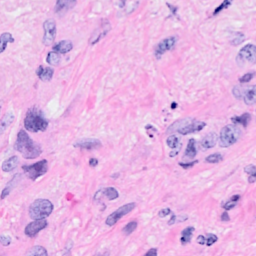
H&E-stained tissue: Breast